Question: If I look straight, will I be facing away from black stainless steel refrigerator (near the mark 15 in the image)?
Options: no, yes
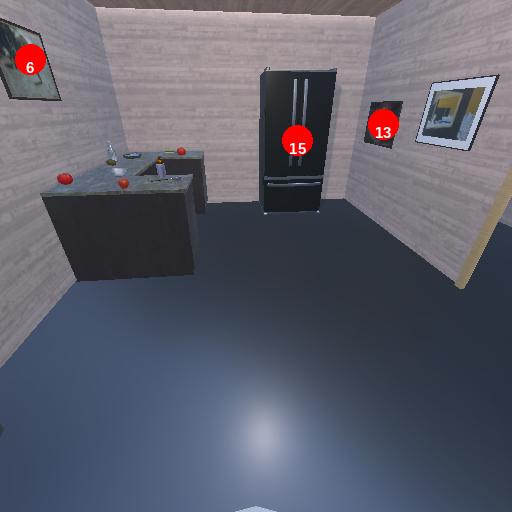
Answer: no